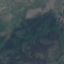
Label: HerbaceousVegetation